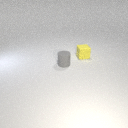
small yellow rubber cube behind small gray rubber cylinder